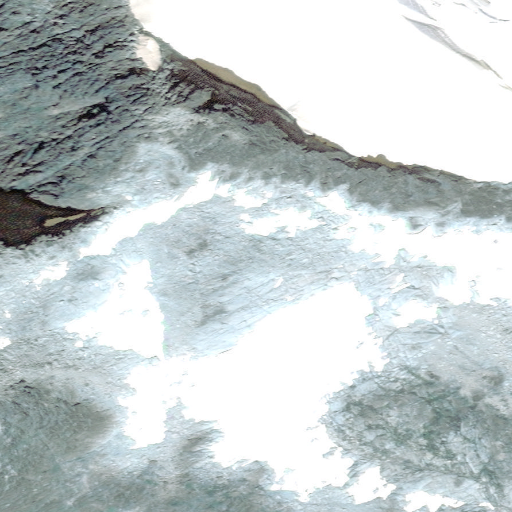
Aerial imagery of mountain in Alaska named Mount Hayford containing only unknown